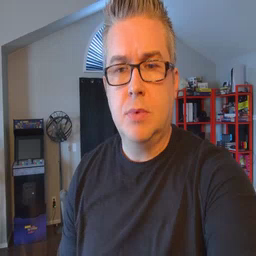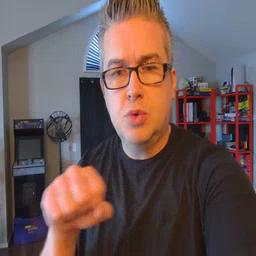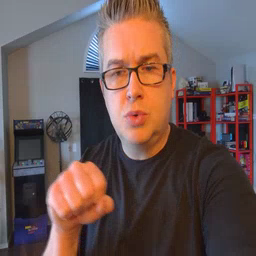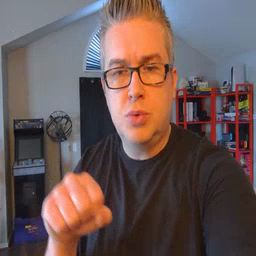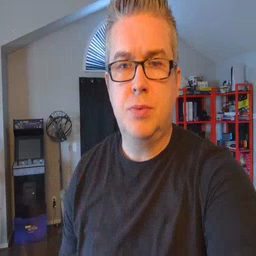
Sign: shoe